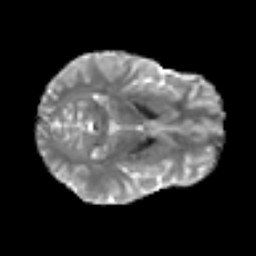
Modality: MD
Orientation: axial
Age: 33
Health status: ill
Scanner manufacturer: philips
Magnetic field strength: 3 T
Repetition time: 9 s
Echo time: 0.127 s